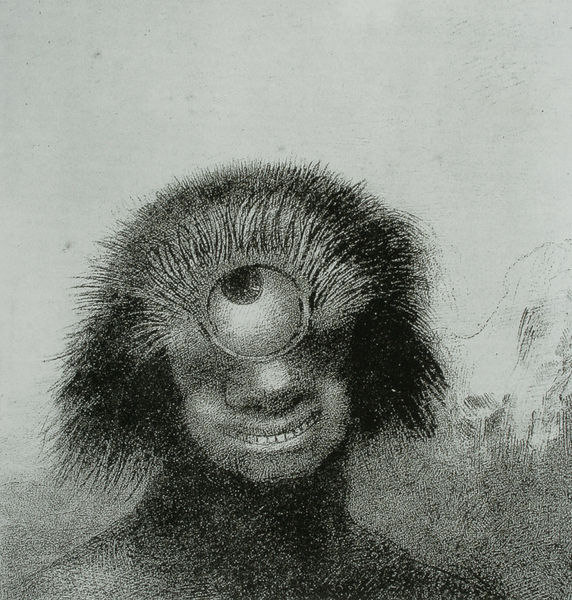
Titel: Die Ursprünge: Der mißgestaltete Polyp trieb aus Ufer, ein gräßlich lächelnder Zyklop...
Künstler: Odilon Redon
Standort: Paris
Institution: Bibliothèque Nationale, Cabinet des Estampes
Schlagwörter: dunkel, himmel, kopf, mann, schatten, weiß, landschaft, frankreich, grau, haar, hell, hintergrund, licht, mund, nase, profil, schwarz, stirn, zeichnung, blick, tier, symbolismus, gesicht, mensch, pelz, bild, bildnis, hals, portrait, porträt, auge, haare, frontal, hald, lippen, schultern, kreis, affe, fell, lächeln, papier, abstrakt, berge, modern, grafik, linien, angst, wild, karikatur, spitz, tusch, wimpern, striche, surreal, surrealismus, lachen, tusche, antike, kohle, dali, traum, groß, druck, schwarz weiss, schraffur, radierung, stich, strich, schrecken, hässlich, wirr, bleistift, kugel, mythologie, pupille, gesciht, löcher, grinsen, gebiss, zähne, grimasse, iris, kiefer, albtraum, maul, wesen, fabelwesen, struktur, bizarr, mild, freundlich, odysseus, verdreht, psyche, schraffierung, fantasie, ungeheuer, quadrat, grotesk, quadratisch, monster, zahn, fies, surrealistisch, schopf, stacheln, bestie, alb, behaart, kuriosität, redon, einäugig, zyklop, augapfel, extrem, ein auge, große nase, odilon, odilon redon, polyphem, behaarter mensch, brutalö, darwinismus, freak, frontak, gemein, odilin, riesennase, schulten, zajm, zyclop, zyklopenauge, schauder, magritte, knollennase, homer, cyclop, odysee, skurill, struktru, cyklop, polifem, kartoffelnase, yvvd, einäufig, knollennases, versreht, cyklope, andschaft